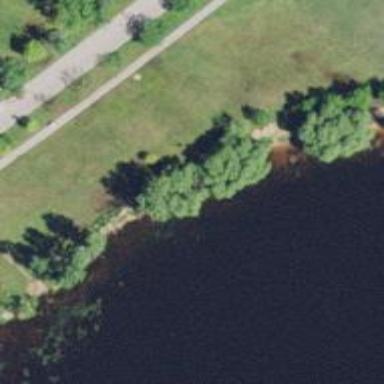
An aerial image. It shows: Disc golf hole.